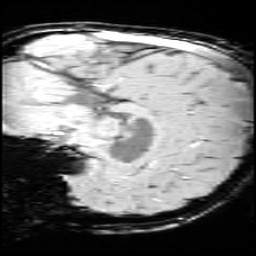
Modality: SWI
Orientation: sagittal
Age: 13
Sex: female
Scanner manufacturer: siemens
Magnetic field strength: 3 T
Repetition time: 0.027 s
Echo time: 0.02 s